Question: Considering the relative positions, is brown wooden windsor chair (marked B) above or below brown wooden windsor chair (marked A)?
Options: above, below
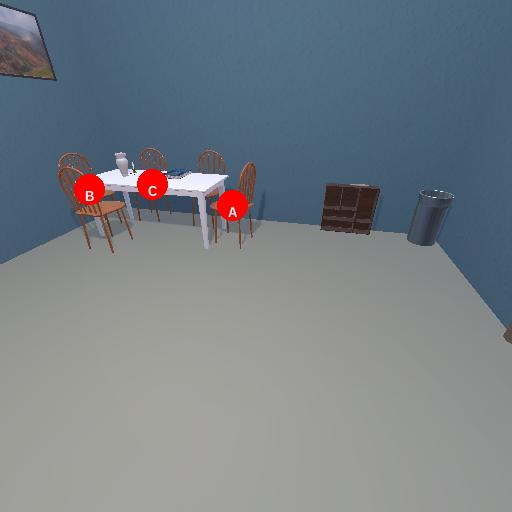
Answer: above